Question: My ViewController won't rotate in storyboard, despite being set to landscape. Furthermore the device orientation have been set to only allow landscape. What am i missing?

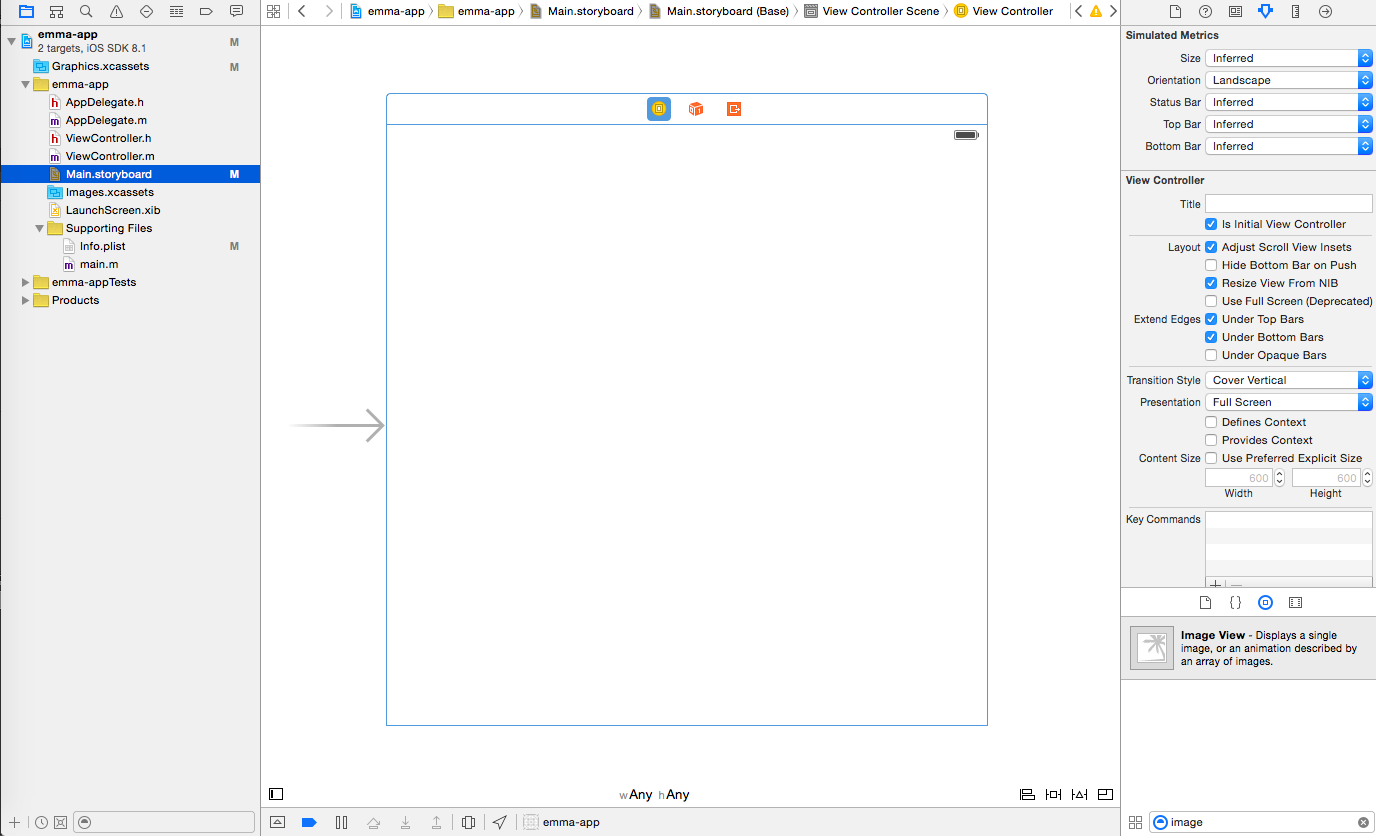
Answer: My guess is that you have "Use Size Classes" selected. Try this link: <URL>